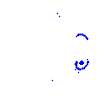
Particle: proton